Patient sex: F
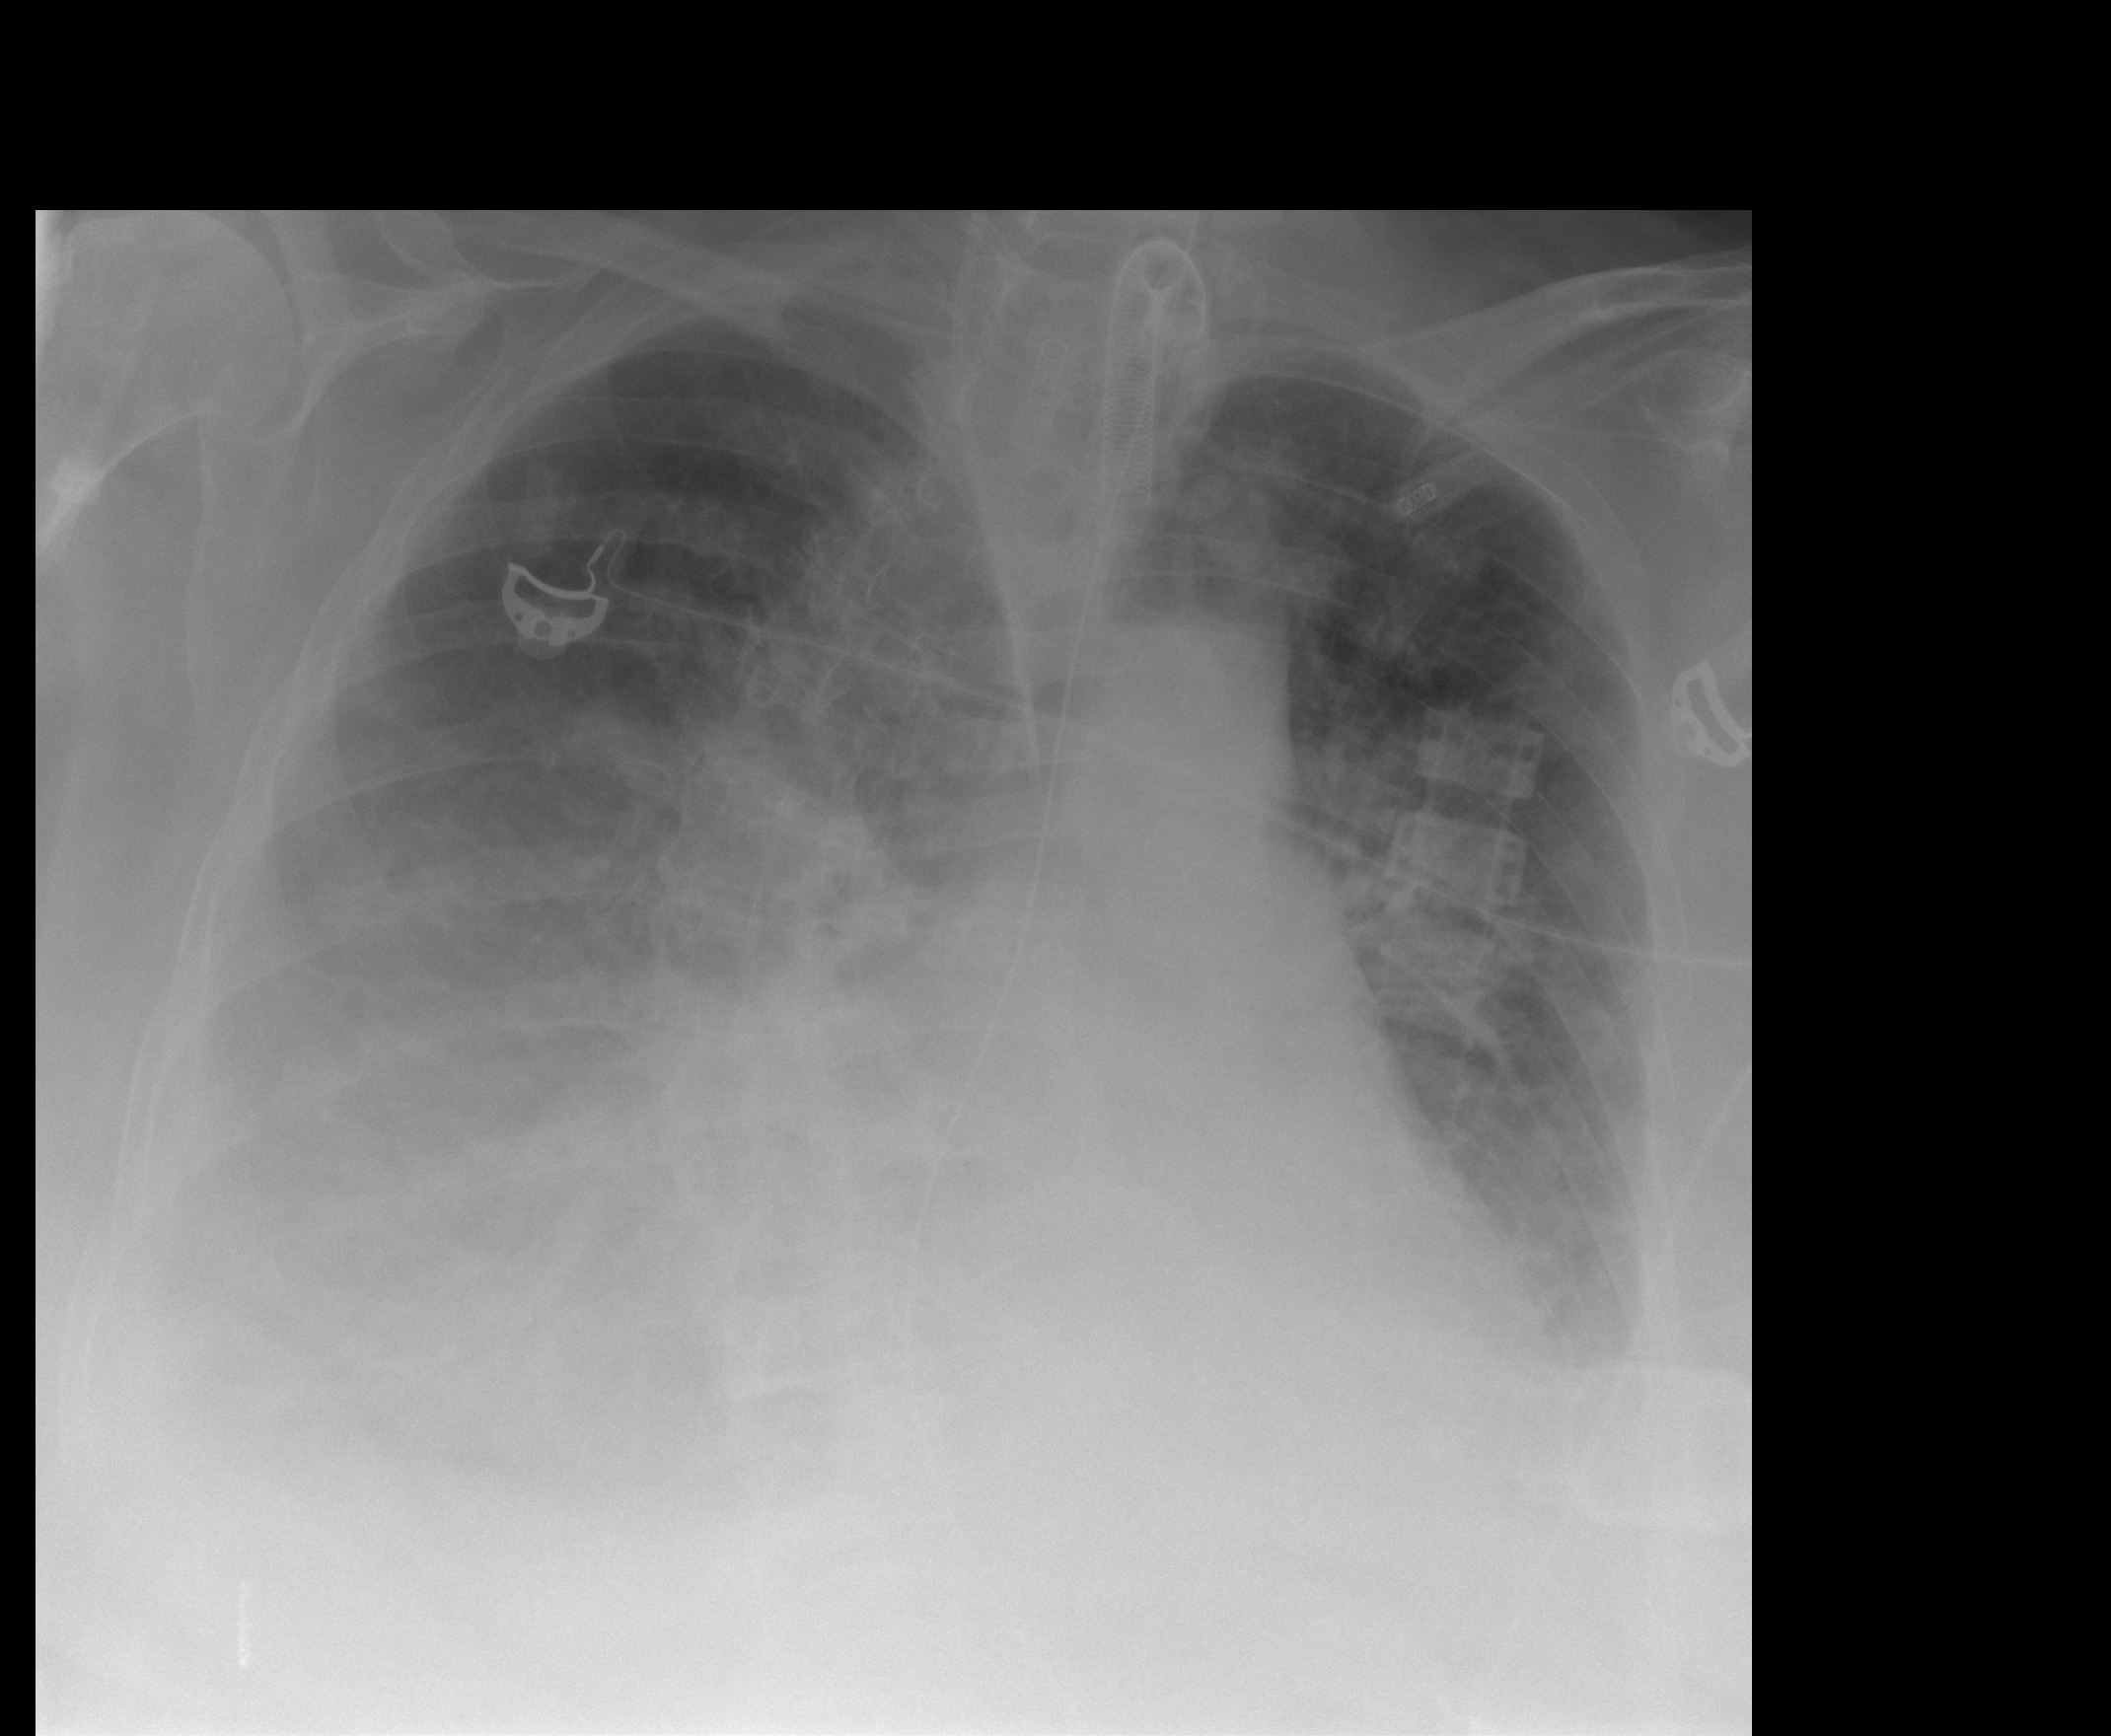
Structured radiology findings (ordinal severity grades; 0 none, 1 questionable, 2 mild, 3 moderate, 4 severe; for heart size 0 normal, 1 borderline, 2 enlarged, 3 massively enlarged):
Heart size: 0
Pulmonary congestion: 1
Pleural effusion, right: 3
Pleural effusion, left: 2
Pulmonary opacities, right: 0
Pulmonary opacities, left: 0
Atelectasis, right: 2
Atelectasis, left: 2